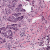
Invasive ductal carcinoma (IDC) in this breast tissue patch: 1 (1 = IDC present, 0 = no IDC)